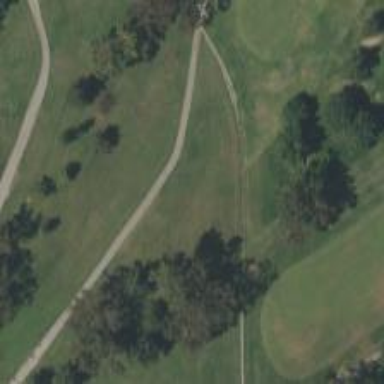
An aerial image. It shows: Service road designated as golf cart path.